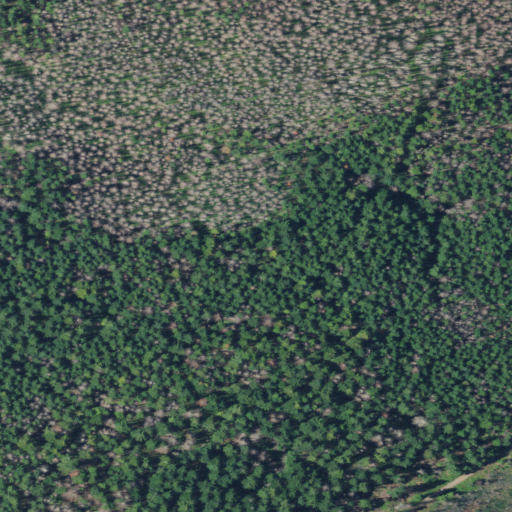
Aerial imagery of plain(s) in Oregon named Horse Prairie containing evergreen forest, shrub, and grassland